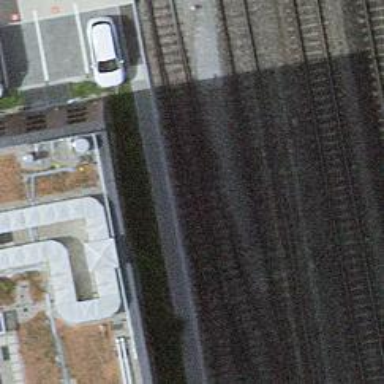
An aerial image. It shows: Railway yard with electrified tracks and single track.